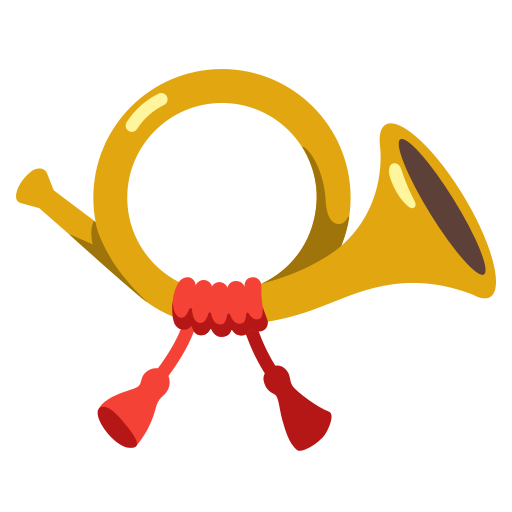
Emoji: 📯